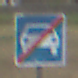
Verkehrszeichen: EndeKraftfahrstrasse
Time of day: Midday
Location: Outdoor (Nature)
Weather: Clear
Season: NotSpecified
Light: Natural